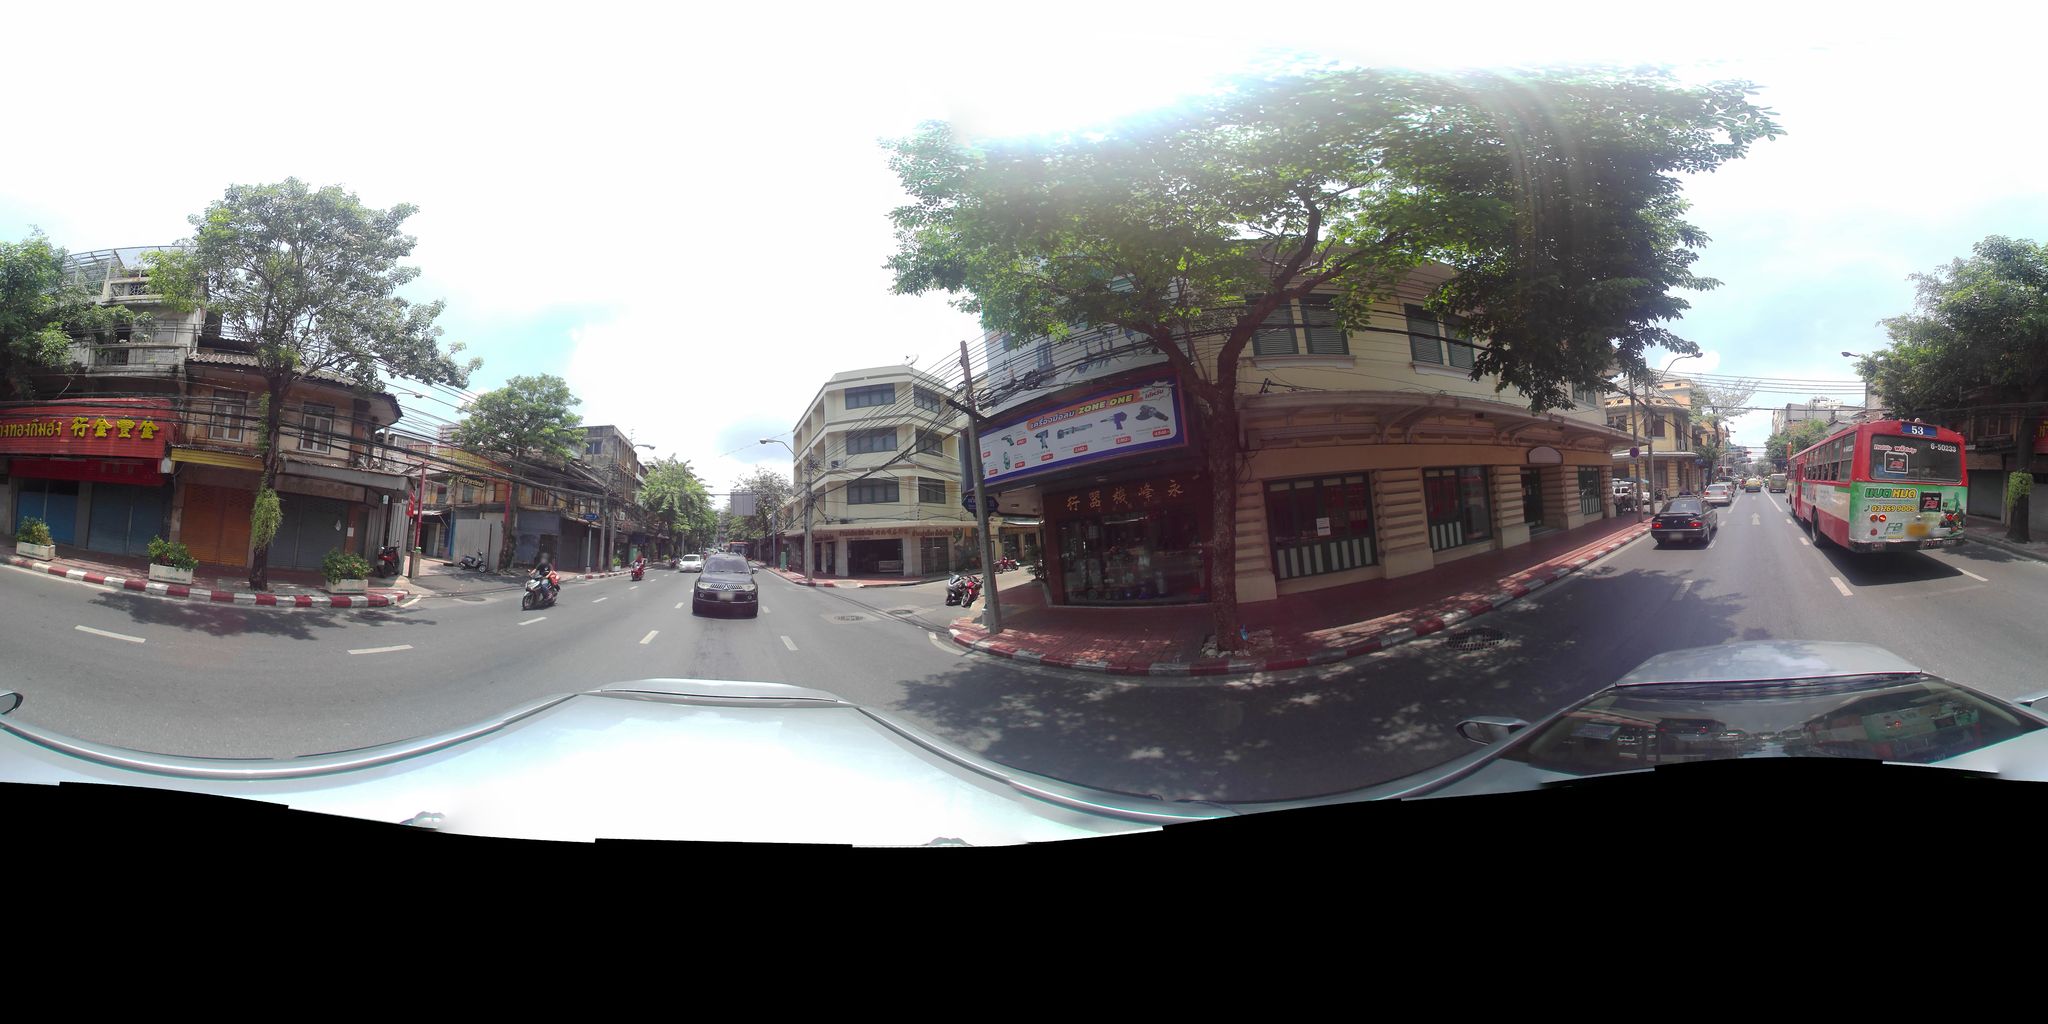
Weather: clear
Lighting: day
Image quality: slightly poor
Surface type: driving surface
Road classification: primary
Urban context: urban centre
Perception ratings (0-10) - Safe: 3.88, Lively: 9.56, Beautiful: 6.05, Boring: 0.52, Depressing: 5.76, Wealthy: 2.27